Question: I have this table in SQLite

and then I have this code with which I want to get all the row values
'''
SQLiteDatabase db = dbModel.getReadableDatabase();
Cursor c = db.rawQuery("SELECT cig_for_this_day FROM program WHERE stage = 2", null);
if (c.moveToFirst()) {
int rows = c.getCount();
while (c.isAfterLast() == false) {
int j = c.getInt(0);
c.moveToNext();
}
}
c.close();
db.close();
'''
it gets the count all right, but every time it loops it returns 12, why is that happening, I want it to move all the way to the end of the column
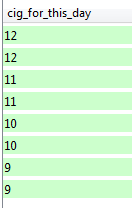
Answer: Change the loop like this:
'''
...
if (c.moveToFirst()) {
int rows = c.getCount();
do {
int j = c.getInt(0);
// Do something with j
} while(c.moveToNext());
}
...
'''